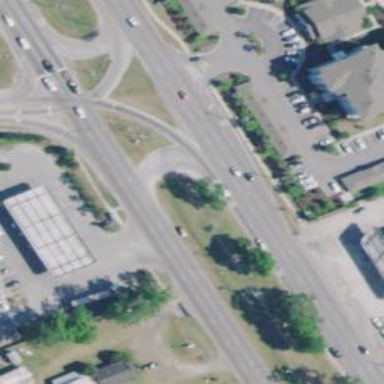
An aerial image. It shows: Asphalt trunk highway.